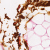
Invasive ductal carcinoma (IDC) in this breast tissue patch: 0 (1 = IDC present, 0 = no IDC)